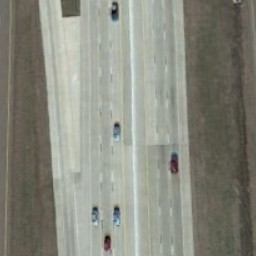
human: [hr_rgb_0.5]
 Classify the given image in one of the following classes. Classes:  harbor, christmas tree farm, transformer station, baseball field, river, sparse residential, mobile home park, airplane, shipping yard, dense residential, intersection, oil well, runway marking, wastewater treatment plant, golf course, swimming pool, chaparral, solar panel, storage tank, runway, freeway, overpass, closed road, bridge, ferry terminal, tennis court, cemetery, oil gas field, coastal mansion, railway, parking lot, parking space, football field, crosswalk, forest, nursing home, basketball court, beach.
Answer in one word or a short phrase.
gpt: freeway